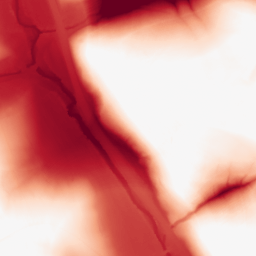
Category: morphological
Decomposition family: tophat
Decomposition parameters: size: 100
mode: black
Upsampling method: edge_directed
Upsampling parameters: scale: 4
Upsampling scale: 4